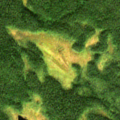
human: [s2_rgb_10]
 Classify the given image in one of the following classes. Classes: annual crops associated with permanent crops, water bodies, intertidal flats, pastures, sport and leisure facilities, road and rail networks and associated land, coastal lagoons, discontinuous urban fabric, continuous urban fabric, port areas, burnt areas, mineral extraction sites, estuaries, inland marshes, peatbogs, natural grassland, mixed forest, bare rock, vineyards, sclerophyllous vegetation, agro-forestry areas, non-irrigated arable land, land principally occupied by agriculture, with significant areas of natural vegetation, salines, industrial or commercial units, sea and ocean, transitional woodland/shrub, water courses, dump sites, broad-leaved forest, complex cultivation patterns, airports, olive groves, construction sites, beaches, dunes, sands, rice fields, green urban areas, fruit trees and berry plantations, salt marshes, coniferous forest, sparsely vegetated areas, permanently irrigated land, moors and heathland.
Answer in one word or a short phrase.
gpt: coniferous forest